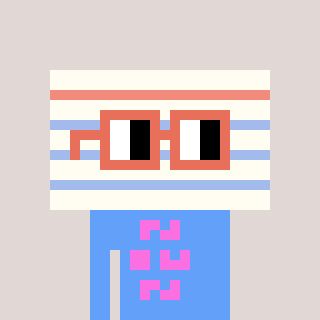
a pixel art character with square orange glasses, a empty notebook page-shaped head and a blue-colored body on a warm background